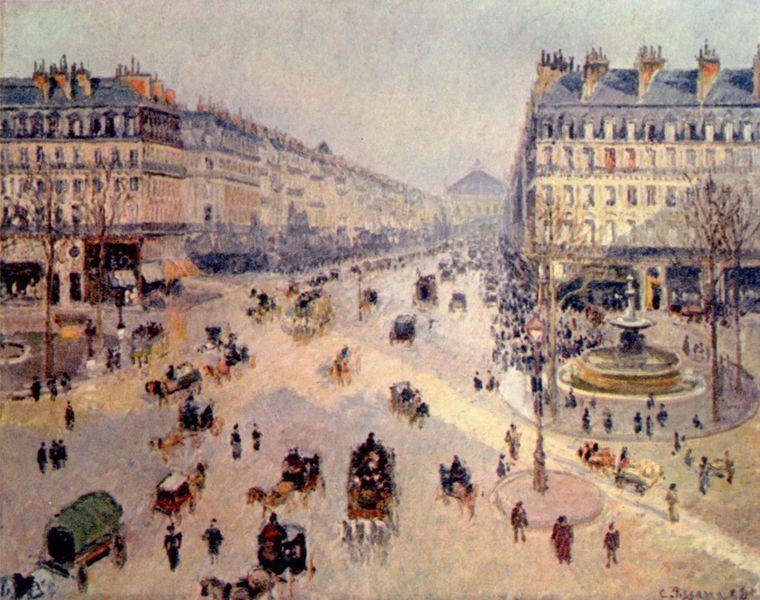
Titel: Avenue de l'Opera
Künstler: Camille Pissarro
Standort: Reims
Institution: Musée des Beaux-Arts
Schlagwörter: baum, blau, gemälde, himmel, schatten, wasser, weiß, bäume, frauen, gelb, grün, impressionismus, landschaft, menschen, ocker, stadt, äste, abend, braun, cafe, fenster, frankreich, fussgänger, grau, hell, hintergrund, laterne, licht, männer, orange, paris, schwarz, strasse, dach, gebäude, haus, rot, tiere, weg, beige, herren, leute, menge, architektur, signatur, öl, dämmerung, häuser, zweige, gehen, sonne, gold, personen, oper, person, rosa, brunnen, kamine, kinder, kreis, pferd, pferde, reiter, räder, schornstein, springbrunnen, himmelblau, ansicht, fassade, fassaden, passanten, perspektive, pflaster, pointilismus, dächer, schornsteine, abendsonne, allee, dunst, lila, violett, kahl, herbst, weis, winter, fuhrwerke, geschäfte, kutsche, kutschen, läden, platz, speichen, treiben, wagen, hotel, weib, weiber, wiess, schneise, unscharf, aufsicht, grossstadt, schlote, straßen, punkte, berlin, gehsteig, kreuzung, wägen, jalousie, schimmel, flanieren, fahren, fensterreihen, leben, verschwommen, verkehr, etagen, geschosse, tempel, planwagen, spaziergänger, breit, einblick, gespann, stachus, stockwerke, springbrunne, markise, boulevard, fuhrwerk, pointillismus, rondell, chausee, mietshäuser, pissaro, pferdewagen, zürich, brunen, plätze, pissarro, hamburg, droschken, hochhäuser, bewohner, hauptstrasse, camille, stadtszene, strassburg, prachtstraße, bern, persüektive, la madeleine, öaterne, herrn, camille oissarro